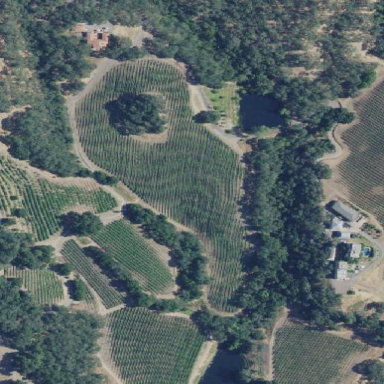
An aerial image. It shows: Vineyard growing wine grapes.